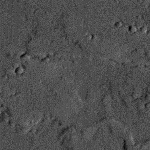
Label: no_change